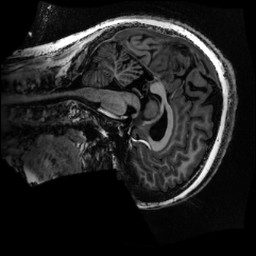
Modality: MP2RAGE
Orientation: sagittal
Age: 21
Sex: female
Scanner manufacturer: siemens
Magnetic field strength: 6.98 T
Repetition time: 6 s
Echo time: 0.00283 s